Interaction volume radius: 5 \u00c5
Interaction volume height: 25 \u00c5
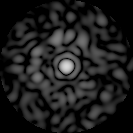
Disorder parameter: 0.8396